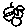
Label: flower